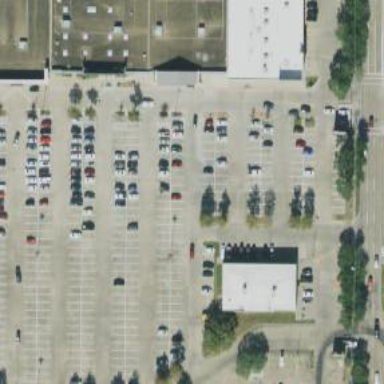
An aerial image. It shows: Parking space is available.